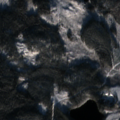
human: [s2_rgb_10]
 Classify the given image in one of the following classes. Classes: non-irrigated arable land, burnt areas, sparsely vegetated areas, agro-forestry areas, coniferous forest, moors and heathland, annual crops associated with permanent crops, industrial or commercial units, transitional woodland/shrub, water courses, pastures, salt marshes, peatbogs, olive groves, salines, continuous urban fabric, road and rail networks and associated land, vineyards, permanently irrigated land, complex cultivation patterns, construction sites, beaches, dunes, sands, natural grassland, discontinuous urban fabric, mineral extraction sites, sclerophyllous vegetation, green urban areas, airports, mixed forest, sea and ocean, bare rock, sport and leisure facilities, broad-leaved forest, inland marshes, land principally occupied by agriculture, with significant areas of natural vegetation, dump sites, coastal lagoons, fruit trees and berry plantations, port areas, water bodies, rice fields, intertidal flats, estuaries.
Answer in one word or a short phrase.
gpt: coniferous forest, transitional woodland/shrub